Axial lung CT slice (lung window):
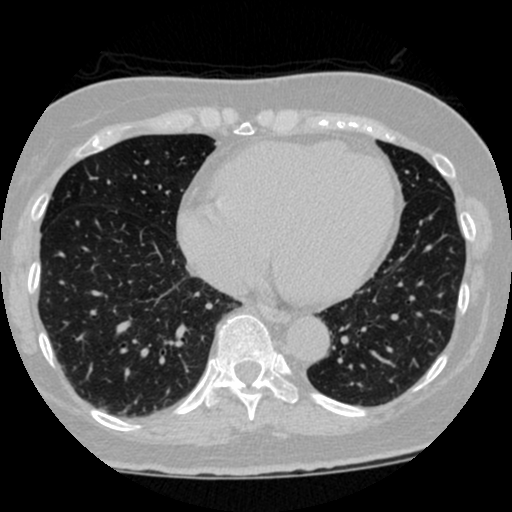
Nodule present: no